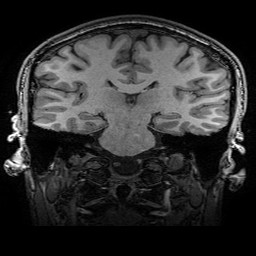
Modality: T1w
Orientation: sagittal
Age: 22
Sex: male
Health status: healthy